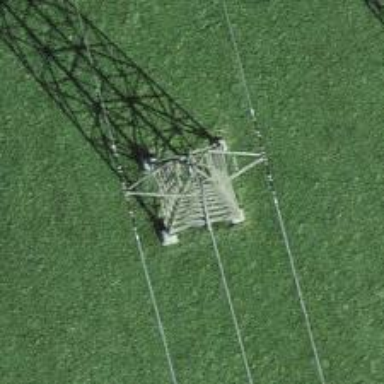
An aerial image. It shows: Power tower.